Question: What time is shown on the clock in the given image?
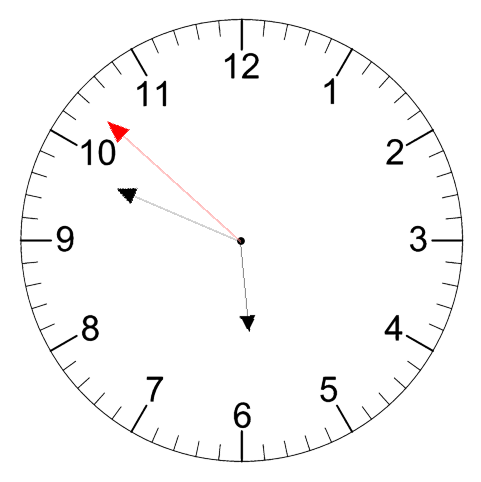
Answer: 05:48:52